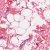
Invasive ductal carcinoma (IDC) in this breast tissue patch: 0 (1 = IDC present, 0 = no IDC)